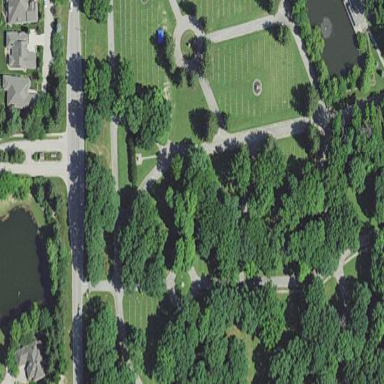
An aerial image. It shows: Cemetery.